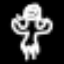
Label: angel